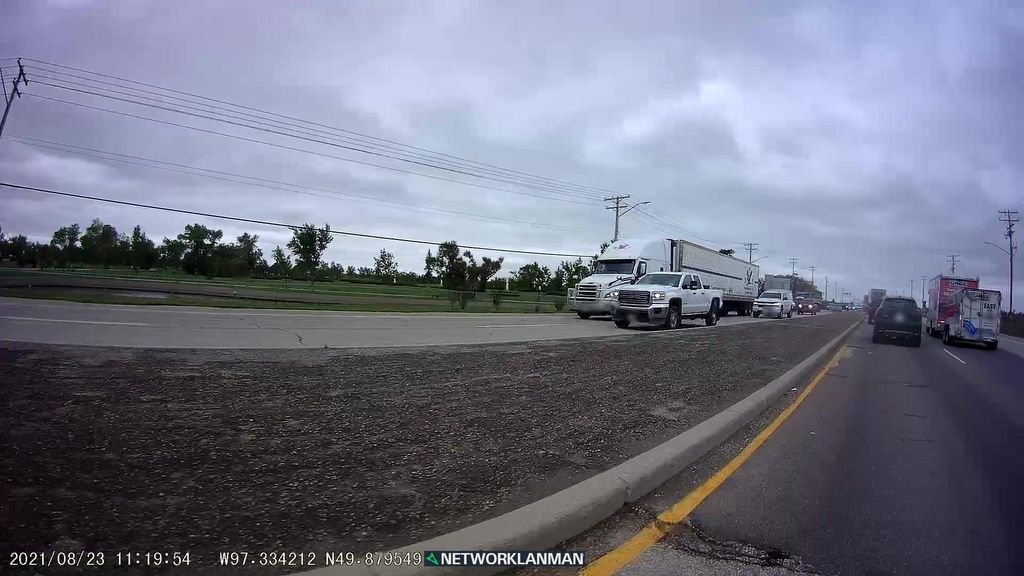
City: winnipeg